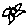
Label: flower